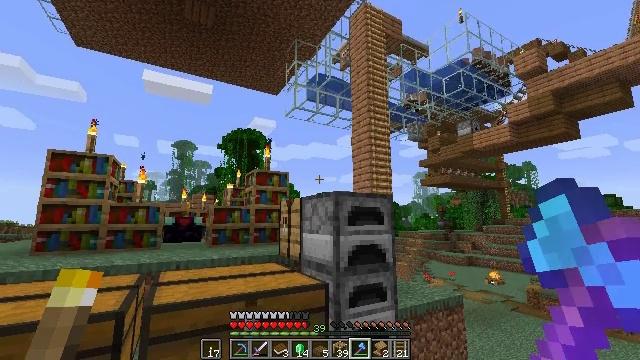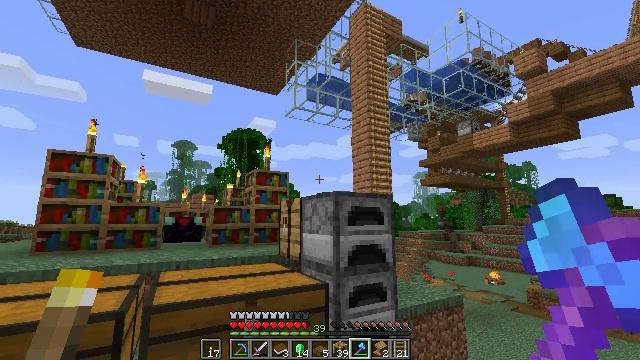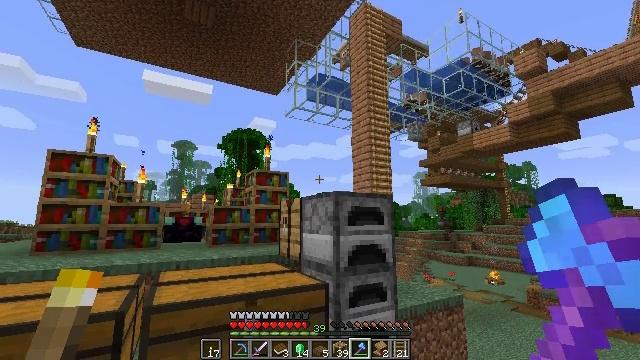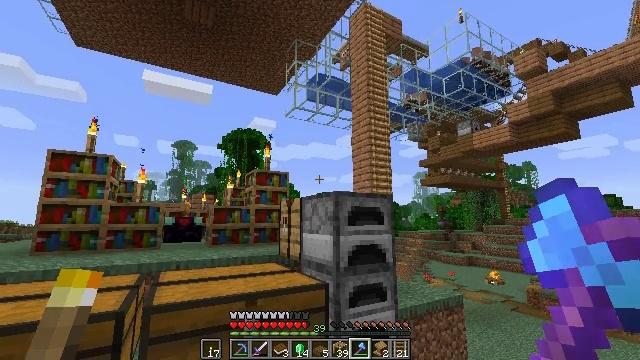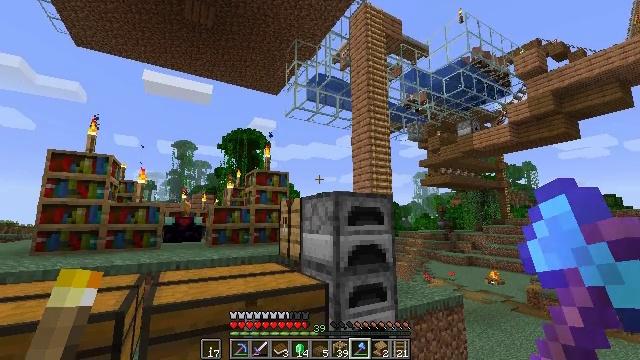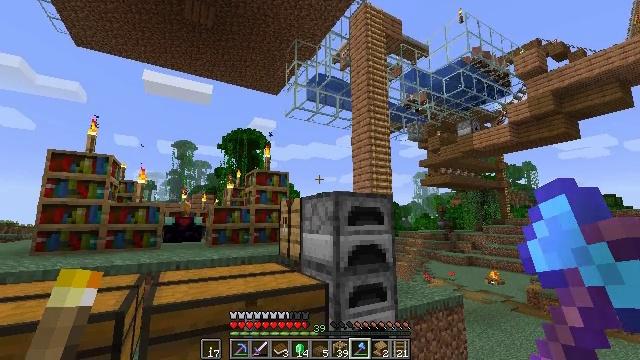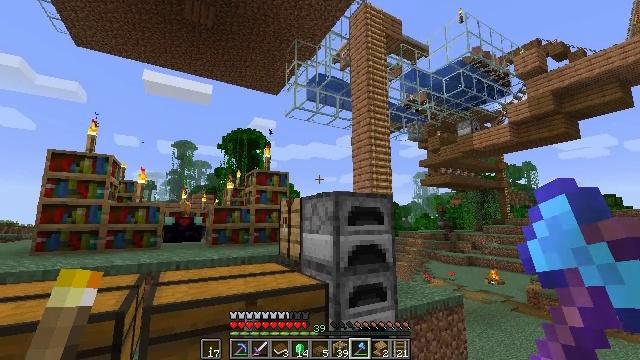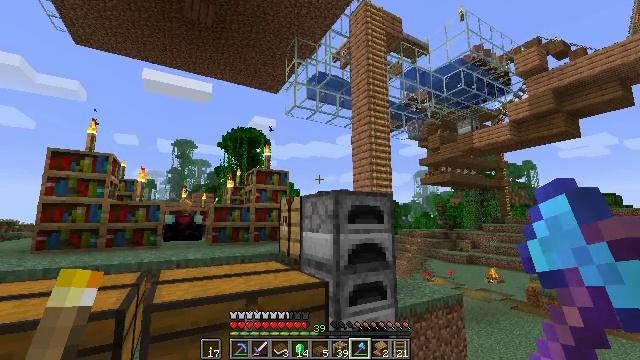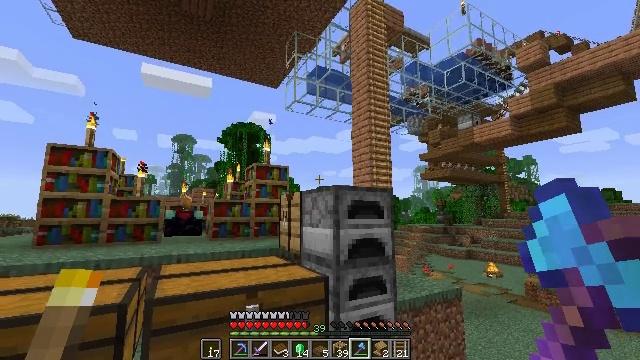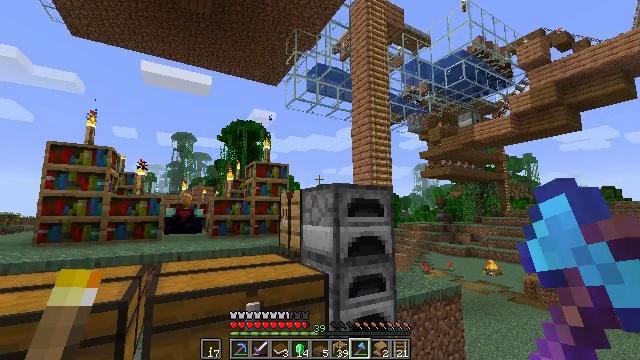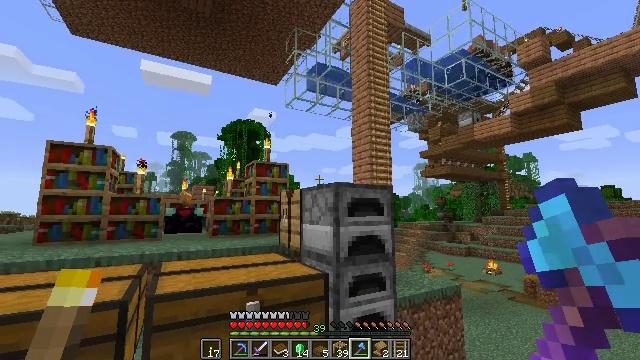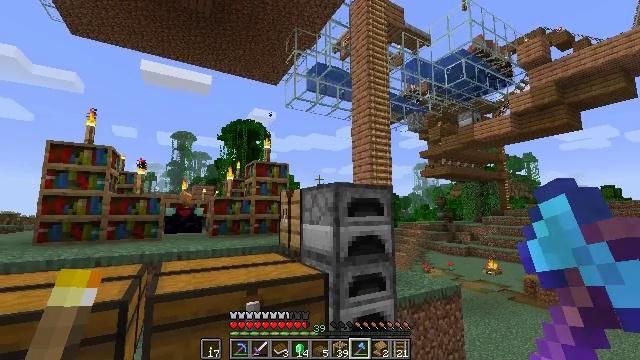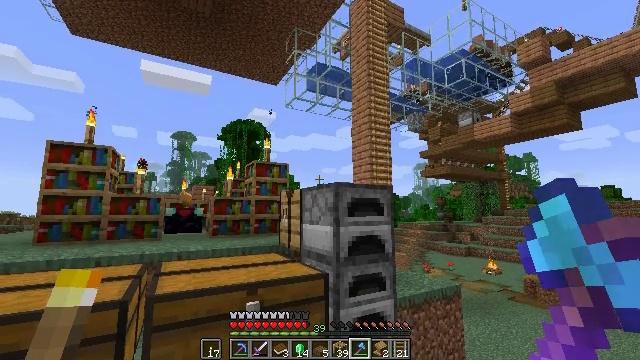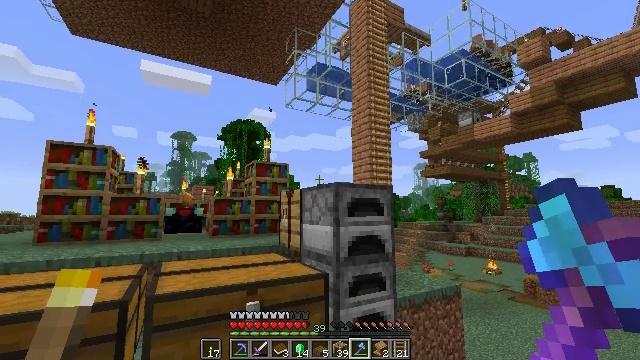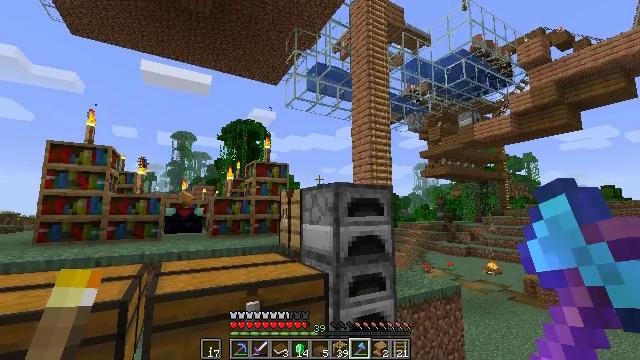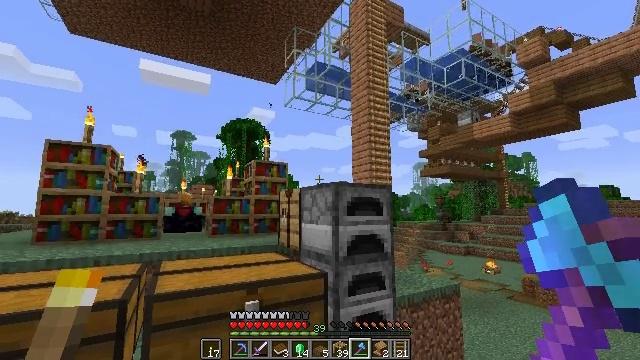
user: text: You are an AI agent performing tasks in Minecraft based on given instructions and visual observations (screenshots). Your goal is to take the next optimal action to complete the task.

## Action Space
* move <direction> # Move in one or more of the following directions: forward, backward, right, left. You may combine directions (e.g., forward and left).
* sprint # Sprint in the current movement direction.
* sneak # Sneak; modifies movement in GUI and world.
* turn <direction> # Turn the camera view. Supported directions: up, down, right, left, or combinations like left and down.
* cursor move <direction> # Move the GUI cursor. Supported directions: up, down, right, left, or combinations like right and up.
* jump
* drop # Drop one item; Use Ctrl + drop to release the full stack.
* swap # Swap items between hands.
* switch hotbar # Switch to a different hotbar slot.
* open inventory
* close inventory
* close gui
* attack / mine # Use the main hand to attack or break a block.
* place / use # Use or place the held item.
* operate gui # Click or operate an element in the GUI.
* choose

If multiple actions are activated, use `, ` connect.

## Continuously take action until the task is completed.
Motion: motion action
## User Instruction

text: Break the spruce slab from a structure.
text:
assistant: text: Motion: no_op
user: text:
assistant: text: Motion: no_op
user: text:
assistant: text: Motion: no_op
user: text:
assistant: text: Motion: no_op
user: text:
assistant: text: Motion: no_op
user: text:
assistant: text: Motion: no_op
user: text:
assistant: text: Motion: no_op
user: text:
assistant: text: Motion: turn down
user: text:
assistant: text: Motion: no_op
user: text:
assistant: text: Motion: no_op
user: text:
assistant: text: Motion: no_op
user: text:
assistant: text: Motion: no_op
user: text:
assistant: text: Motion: no_op
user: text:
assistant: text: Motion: no_op
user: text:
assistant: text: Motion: no_op
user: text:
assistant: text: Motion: no_op
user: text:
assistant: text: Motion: turn right
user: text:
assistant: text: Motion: turn right
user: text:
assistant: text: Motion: turn right
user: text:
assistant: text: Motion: turn right
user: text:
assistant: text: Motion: turn right and down
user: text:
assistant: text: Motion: move forward, turn right
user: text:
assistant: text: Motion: move forward
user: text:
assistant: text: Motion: move forward
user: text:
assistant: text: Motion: move forward, turn right and down
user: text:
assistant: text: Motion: move forward and move right, turn right and down
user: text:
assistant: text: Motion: move forward and move right, turn down
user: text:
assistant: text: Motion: move forward and move right, turn right and down
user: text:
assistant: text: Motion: move forward and move right, turn right and down
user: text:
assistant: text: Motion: move forward and move right, sprint, turn right and down